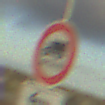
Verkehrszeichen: TatsaechlicheLaenge
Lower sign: RichtungsangabeDurchPfeile2
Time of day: SunriseSunset
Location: Outdoor (Nature)
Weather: PartlyCloudy
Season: NotSpecified
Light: Natural